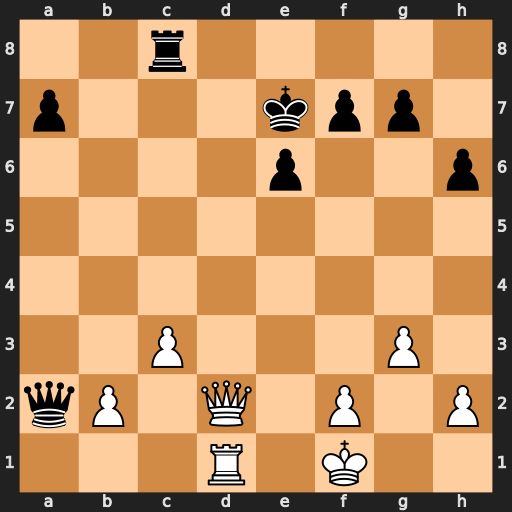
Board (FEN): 2r5/p3kpp1/4p2p/8/8/2P3P1/qP1Q1P1P/3R1K2
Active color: w
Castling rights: -
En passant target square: -
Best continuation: Qd7+ Kf6 Qxc8